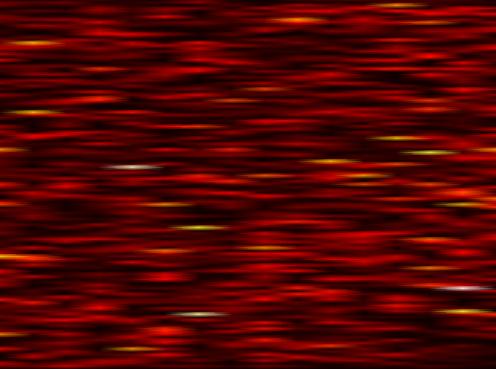
Label: UFMC